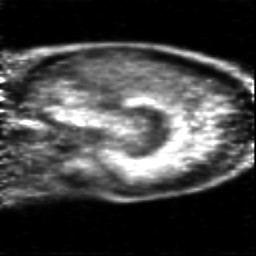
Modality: PET
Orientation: sagittal
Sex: male
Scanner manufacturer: siemens